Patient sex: M
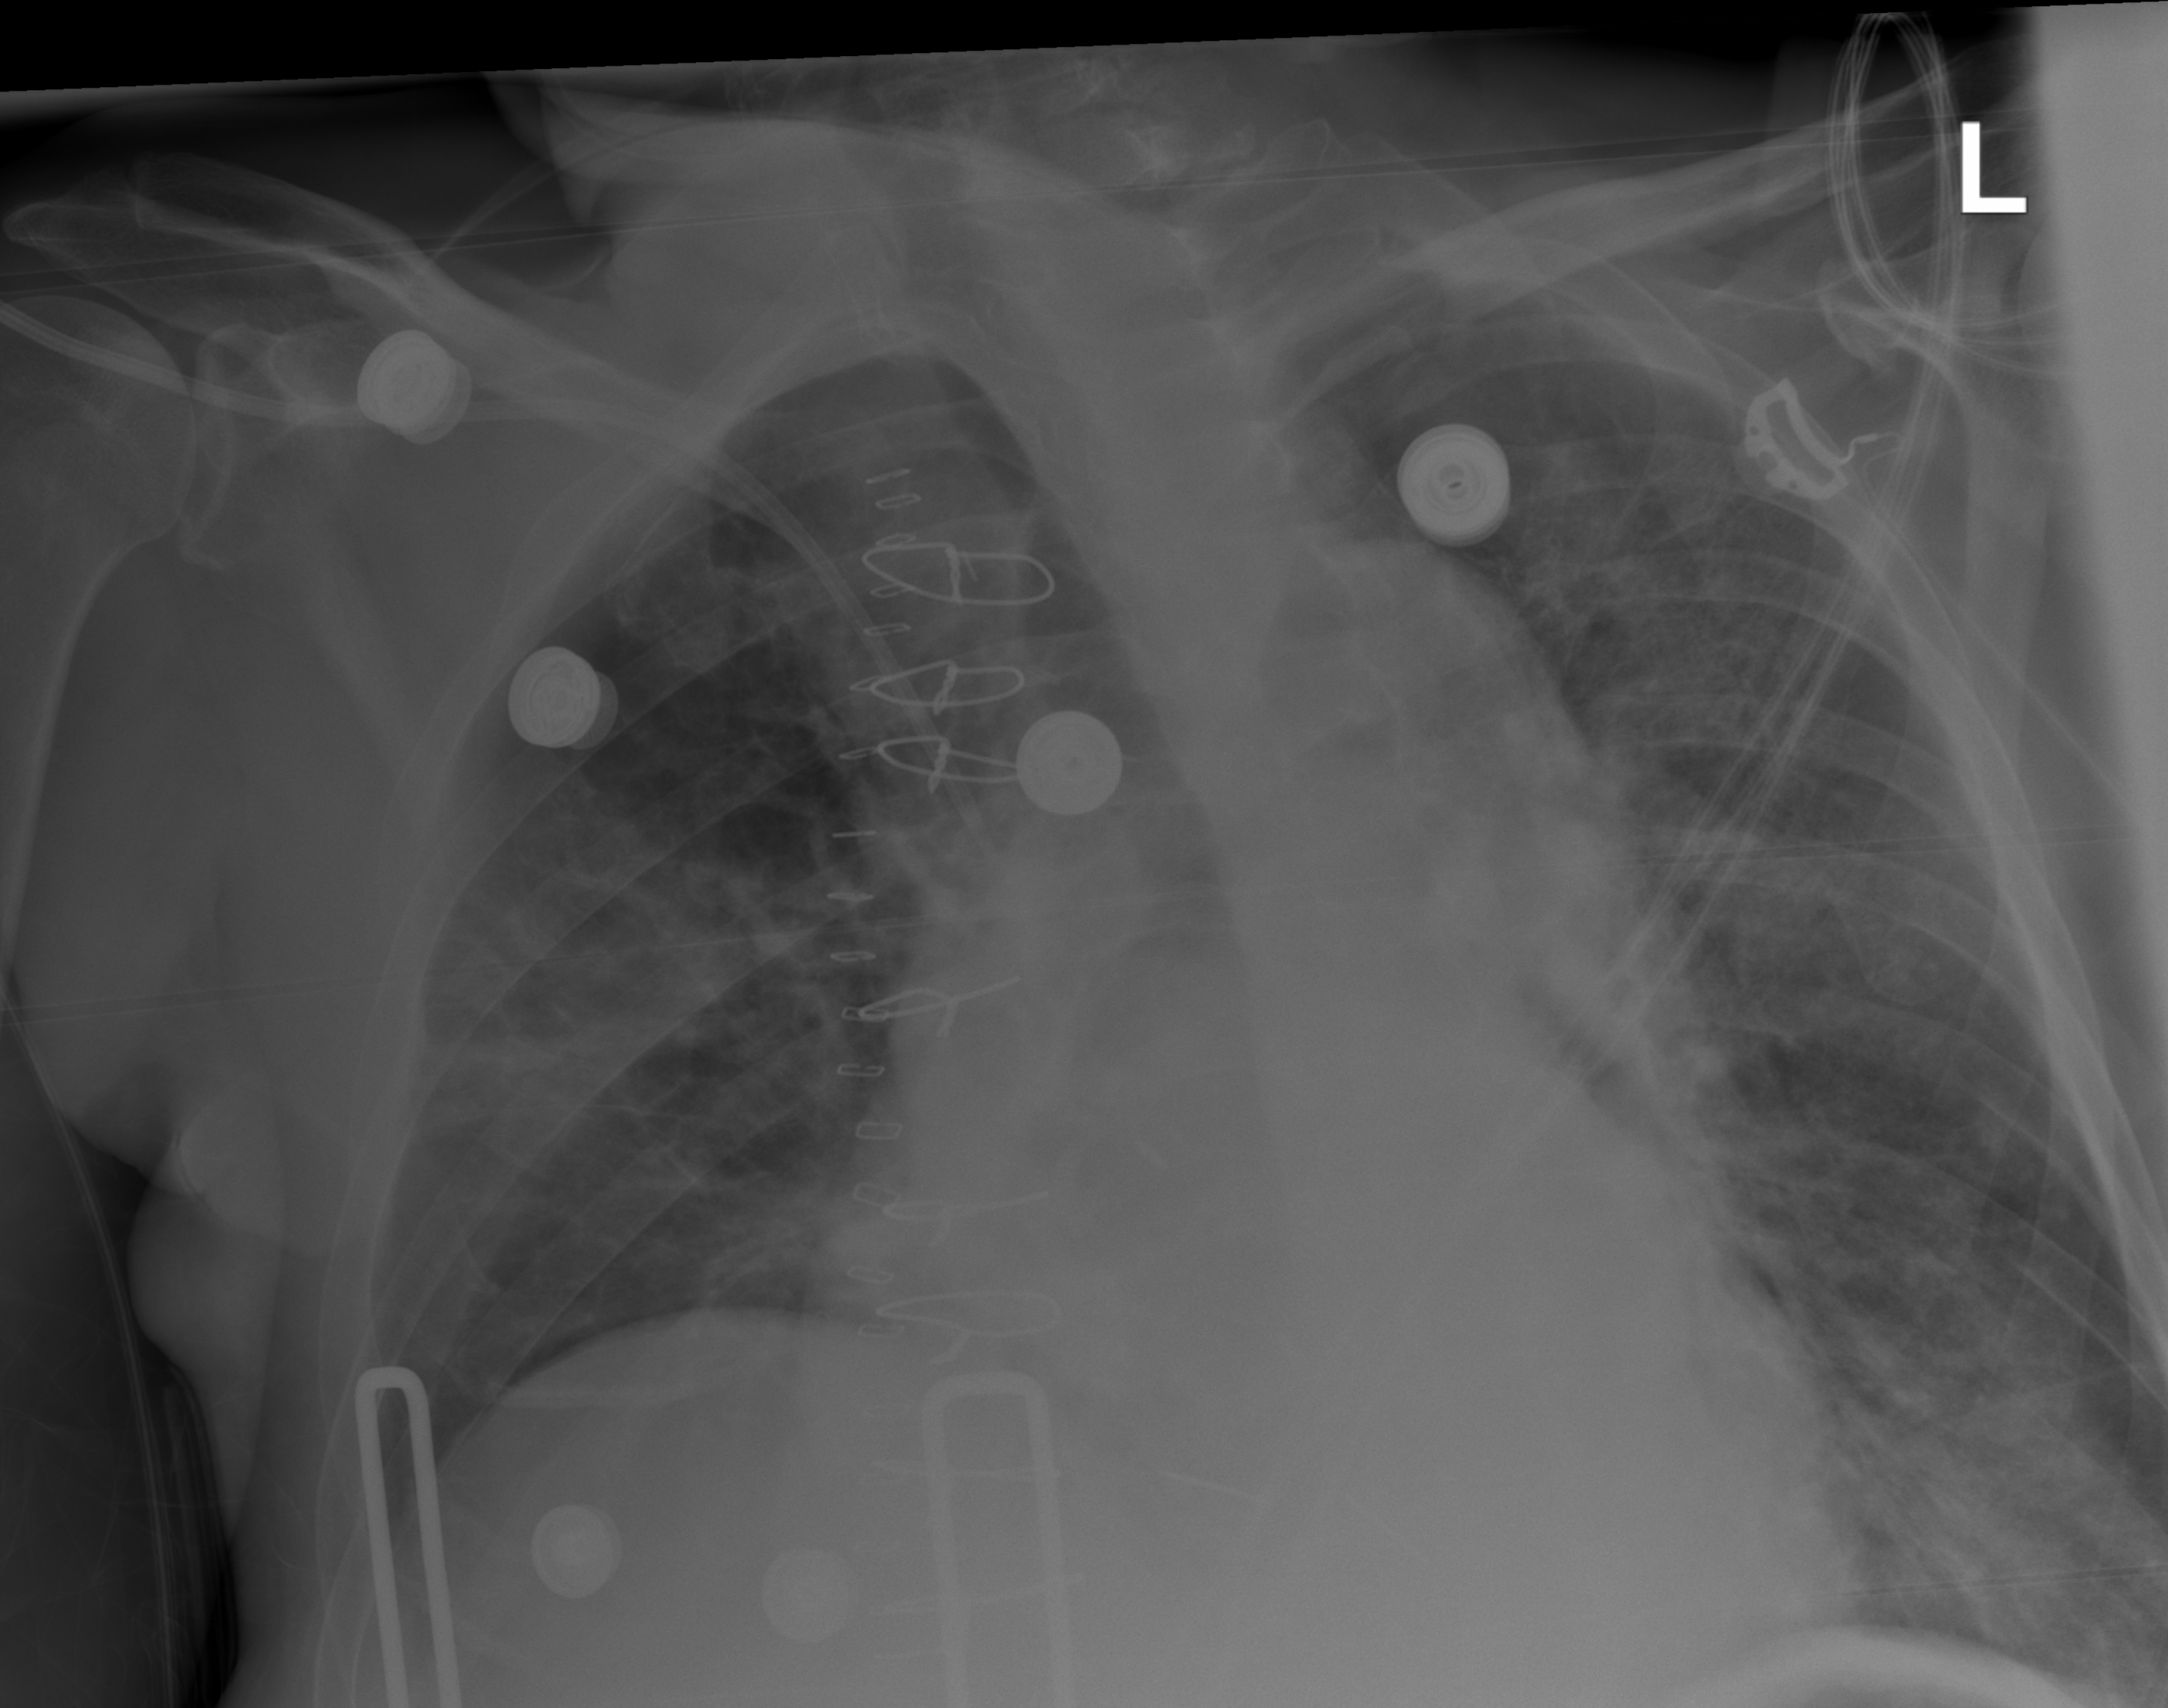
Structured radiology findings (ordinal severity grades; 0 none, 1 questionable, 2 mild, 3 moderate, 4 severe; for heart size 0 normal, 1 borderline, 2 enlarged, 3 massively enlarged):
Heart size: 2
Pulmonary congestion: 2
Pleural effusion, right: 0
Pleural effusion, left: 0
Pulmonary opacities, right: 2
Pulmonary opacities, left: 2
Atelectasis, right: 2
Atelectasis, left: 0